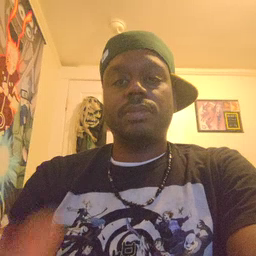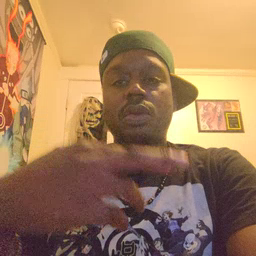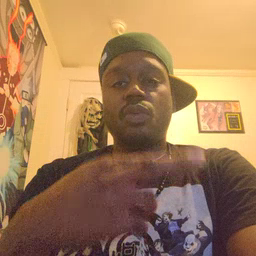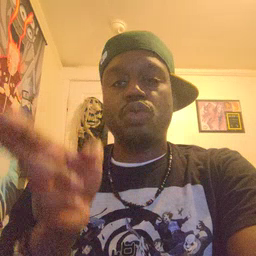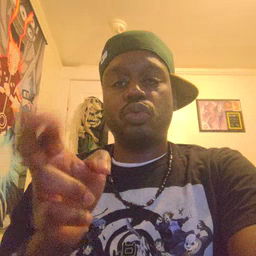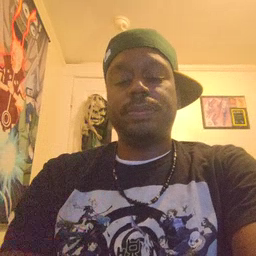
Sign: room